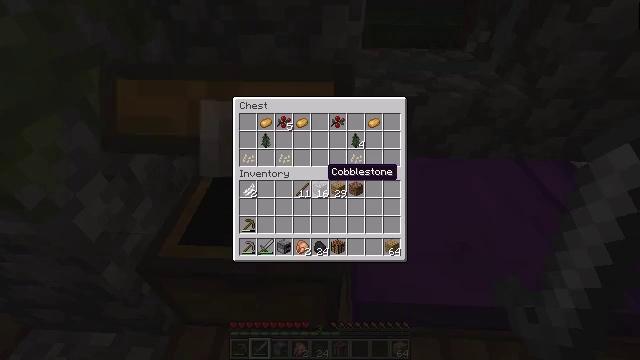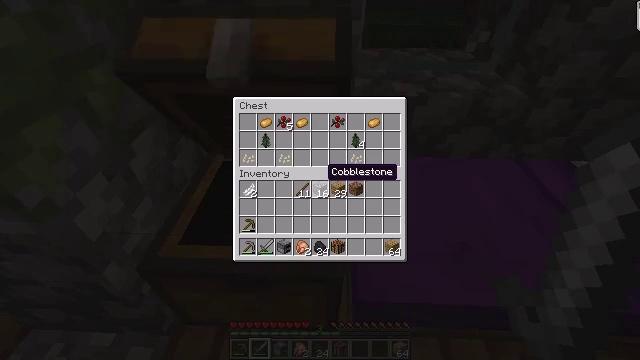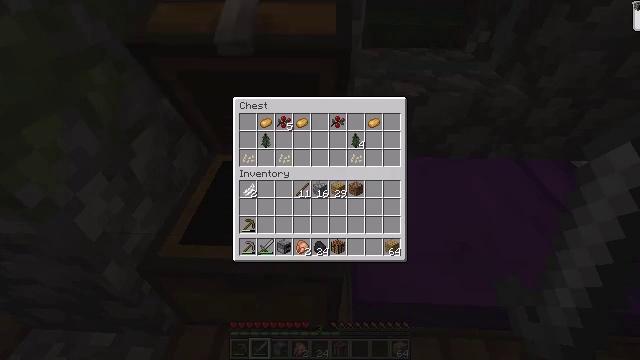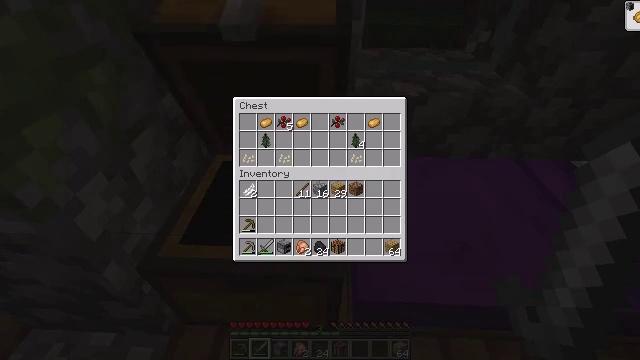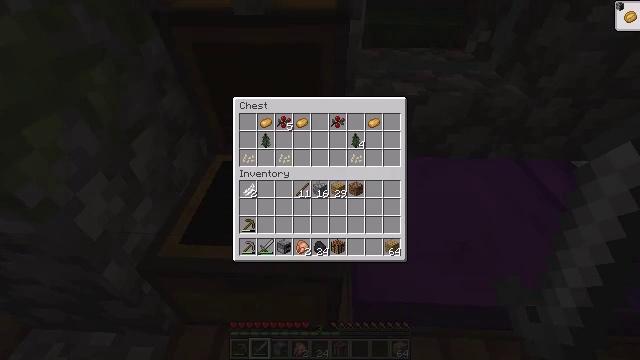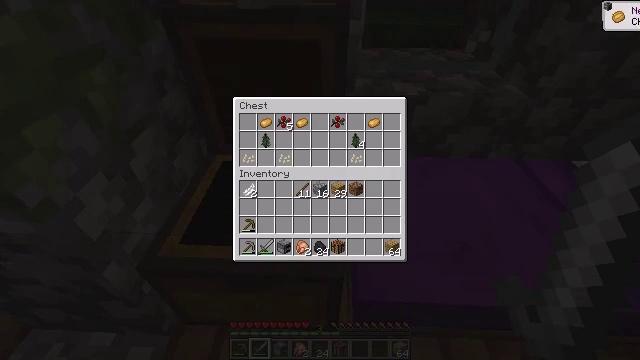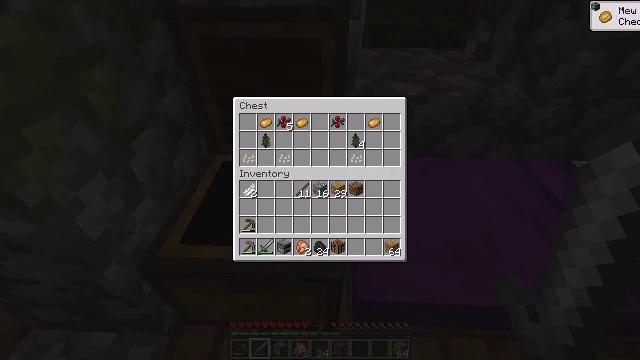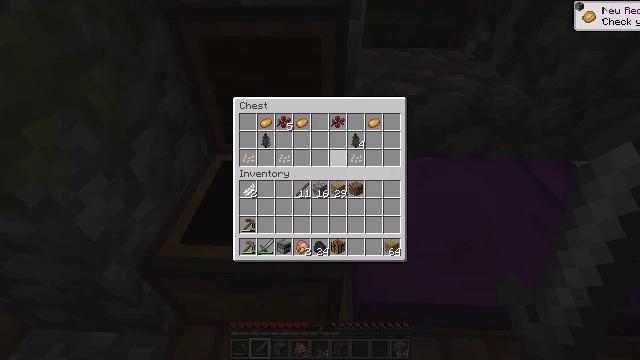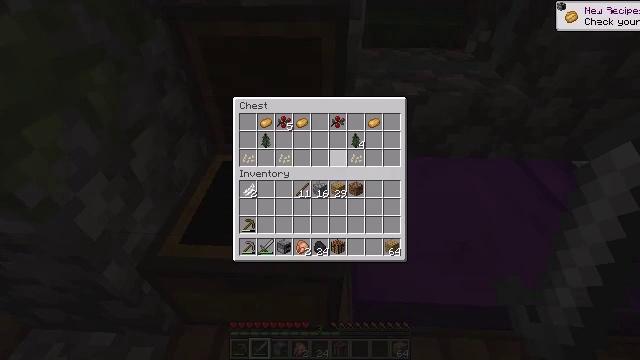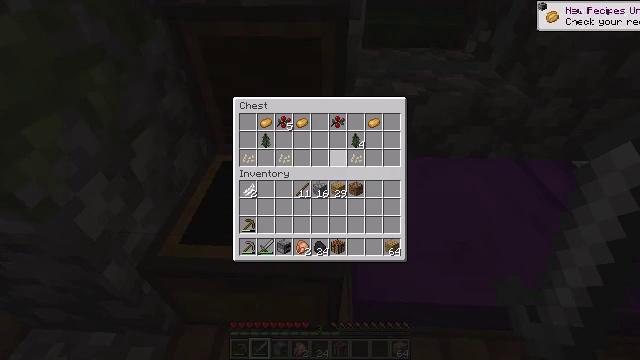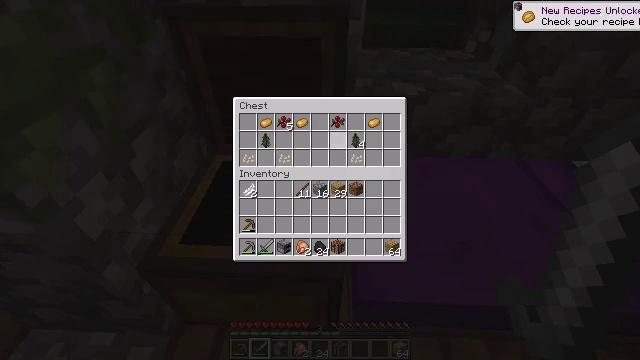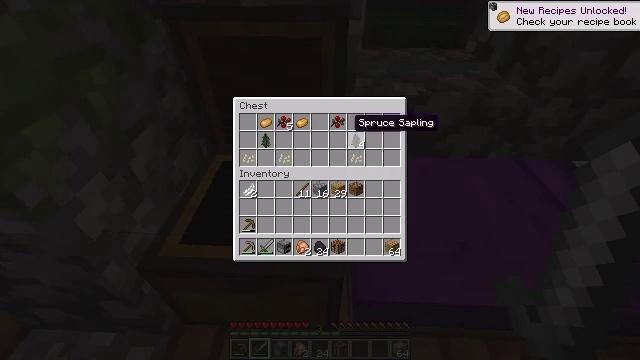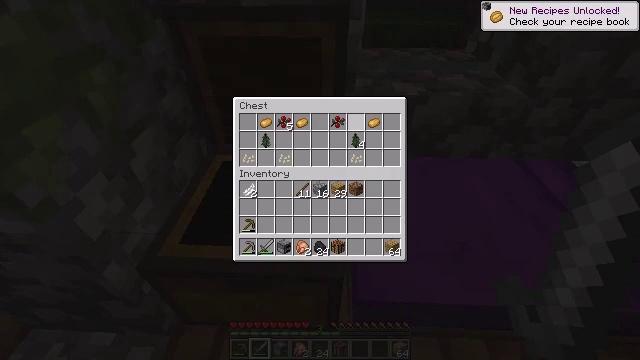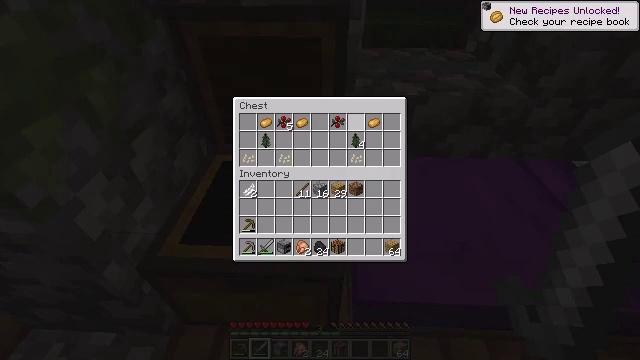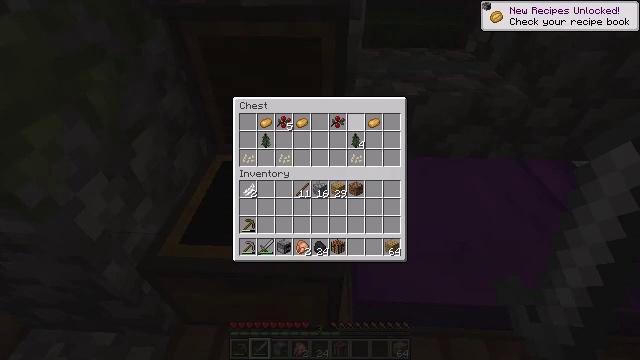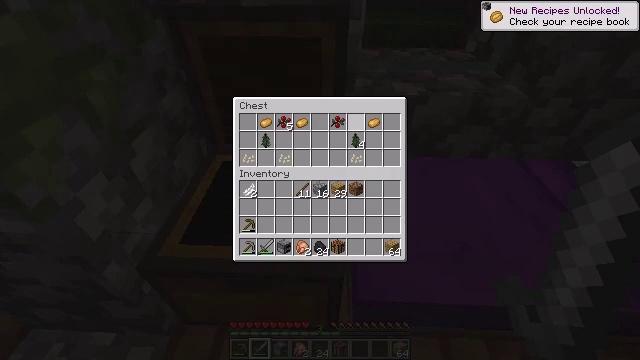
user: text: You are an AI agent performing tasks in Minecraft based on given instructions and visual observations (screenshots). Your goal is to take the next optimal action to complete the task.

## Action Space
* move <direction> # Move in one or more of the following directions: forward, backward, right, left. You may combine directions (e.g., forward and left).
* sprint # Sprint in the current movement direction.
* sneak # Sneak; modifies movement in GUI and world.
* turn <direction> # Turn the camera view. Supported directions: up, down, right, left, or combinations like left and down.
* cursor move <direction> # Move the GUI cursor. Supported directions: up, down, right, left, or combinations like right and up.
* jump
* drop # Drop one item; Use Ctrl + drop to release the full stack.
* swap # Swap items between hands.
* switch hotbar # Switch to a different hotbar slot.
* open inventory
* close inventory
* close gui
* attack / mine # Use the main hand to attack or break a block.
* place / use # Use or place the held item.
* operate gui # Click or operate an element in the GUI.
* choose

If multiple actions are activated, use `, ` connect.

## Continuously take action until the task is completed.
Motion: motion action
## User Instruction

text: Gather birch leaves using hands or shears.
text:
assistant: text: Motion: no_op
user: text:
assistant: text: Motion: no_op
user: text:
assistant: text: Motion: no_op
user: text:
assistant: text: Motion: no_op
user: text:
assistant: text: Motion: no_op
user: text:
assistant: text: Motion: no_op
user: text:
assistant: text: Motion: cursor move right and up
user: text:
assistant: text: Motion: cursor move up
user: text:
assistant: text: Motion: no_op
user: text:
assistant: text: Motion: cursor move up
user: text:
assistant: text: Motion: cursor move up
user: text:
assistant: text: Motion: no_op
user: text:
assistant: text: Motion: no_op
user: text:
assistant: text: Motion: no_op
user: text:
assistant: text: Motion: no_op
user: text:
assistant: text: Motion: no_op
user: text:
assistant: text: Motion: cursor move left
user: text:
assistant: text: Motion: cursor move left
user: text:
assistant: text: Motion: cursor move left
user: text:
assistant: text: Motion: no_op
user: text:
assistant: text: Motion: no_op
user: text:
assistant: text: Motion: no_op
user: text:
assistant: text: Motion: cursor move left
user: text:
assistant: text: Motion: no_op
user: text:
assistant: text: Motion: no_op
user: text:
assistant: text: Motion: no_op
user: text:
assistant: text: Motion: no_op
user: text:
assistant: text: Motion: no_op
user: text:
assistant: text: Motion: no_op
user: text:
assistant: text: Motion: no_op